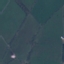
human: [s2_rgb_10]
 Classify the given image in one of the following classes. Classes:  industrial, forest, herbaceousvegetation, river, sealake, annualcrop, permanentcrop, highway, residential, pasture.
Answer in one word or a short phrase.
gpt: Pasture